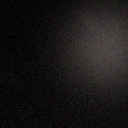
Screen state: off